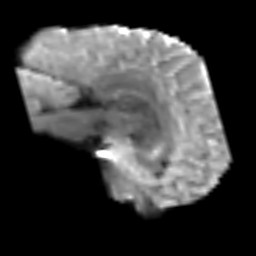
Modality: T2w
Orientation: sagittal
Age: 47
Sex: male
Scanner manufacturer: siemens
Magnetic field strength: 3 T
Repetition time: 3.2 s
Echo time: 0.081 s